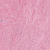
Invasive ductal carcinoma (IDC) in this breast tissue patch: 0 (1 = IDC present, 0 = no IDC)